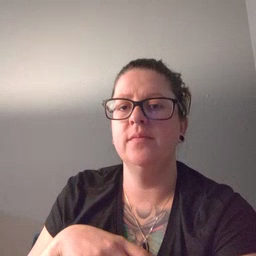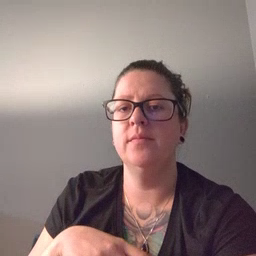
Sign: cheek